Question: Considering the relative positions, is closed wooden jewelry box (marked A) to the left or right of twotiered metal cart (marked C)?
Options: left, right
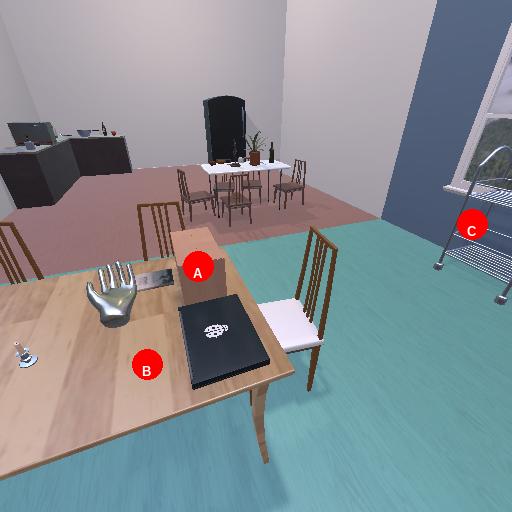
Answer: left